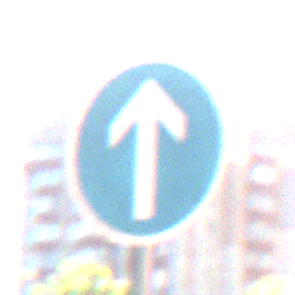
Verkehrszeichen: VorgeschriebeneFahrtrichtungGeradeaus
Umgebung: Outdoor, Suburban
Tageszeit: MorningAfternoon
Wetter: PartlyCloudy
Licht: Natural
Jahreszeit: NotSpecified
Kontrast: HighContrast